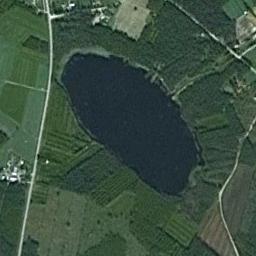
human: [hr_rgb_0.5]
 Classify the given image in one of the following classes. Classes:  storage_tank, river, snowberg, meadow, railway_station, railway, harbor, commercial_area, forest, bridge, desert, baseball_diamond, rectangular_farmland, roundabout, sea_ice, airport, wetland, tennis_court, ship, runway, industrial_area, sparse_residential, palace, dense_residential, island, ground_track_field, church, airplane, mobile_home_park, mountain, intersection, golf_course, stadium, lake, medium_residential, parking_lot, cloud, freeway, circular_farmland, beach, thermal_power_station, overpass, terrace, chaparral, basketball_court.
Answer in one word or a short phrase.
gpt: lake